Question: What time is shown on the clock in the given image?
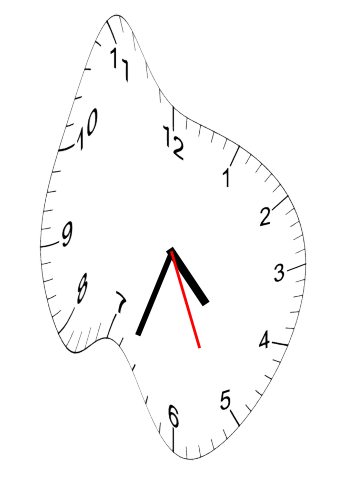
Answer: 04:33:26